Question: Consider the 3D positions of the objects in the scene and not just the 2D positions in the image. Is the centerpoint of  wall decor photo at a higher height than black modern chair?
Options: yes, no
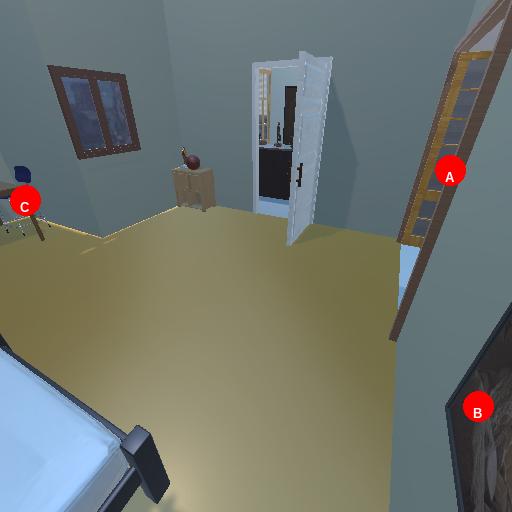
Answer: yes